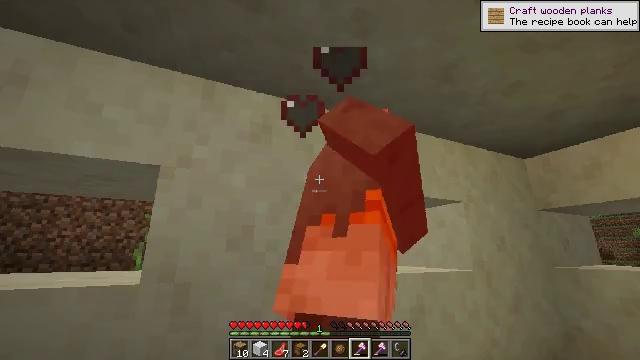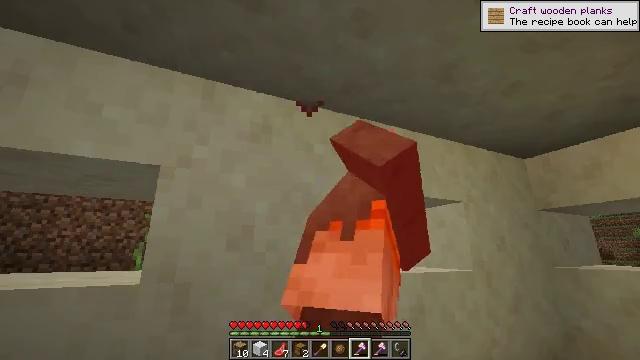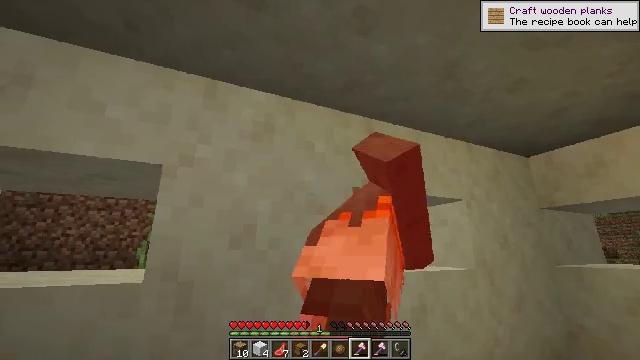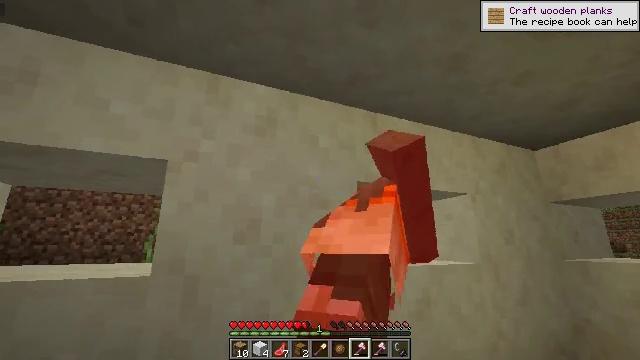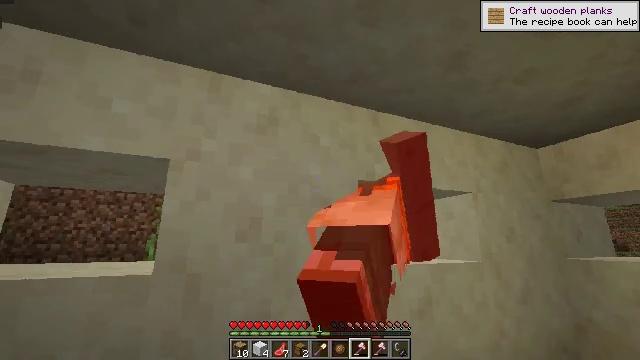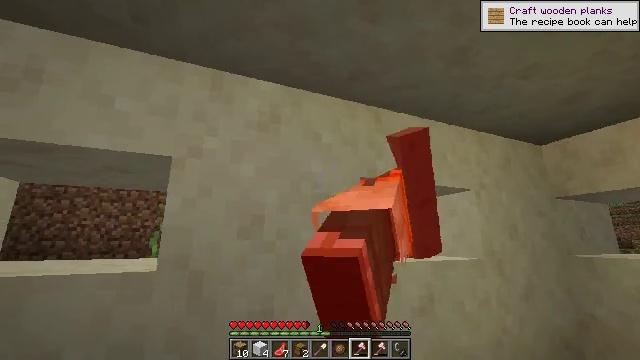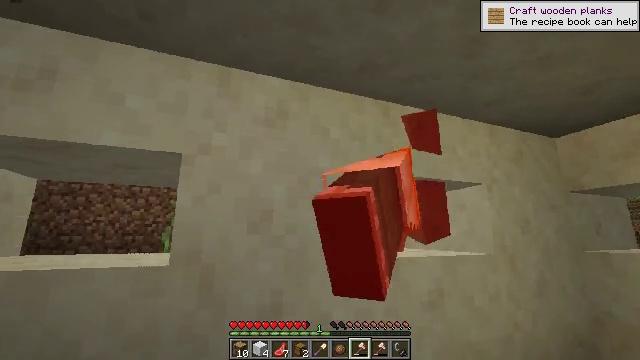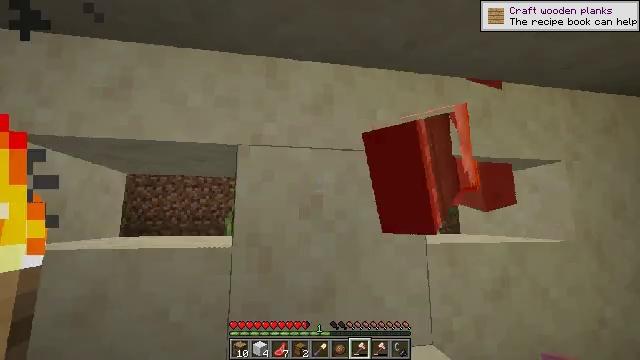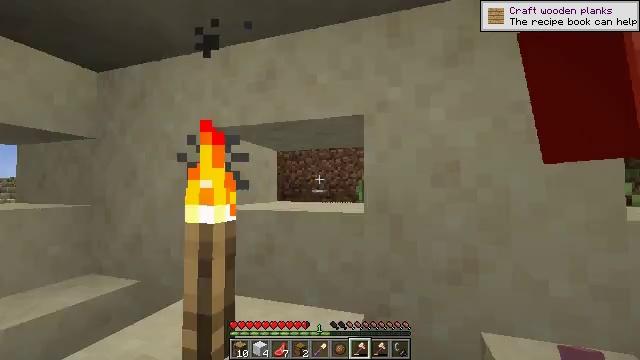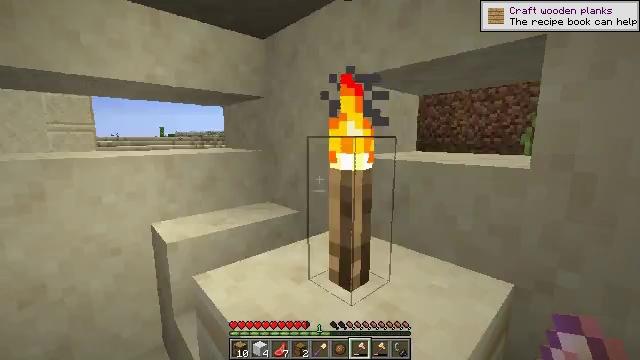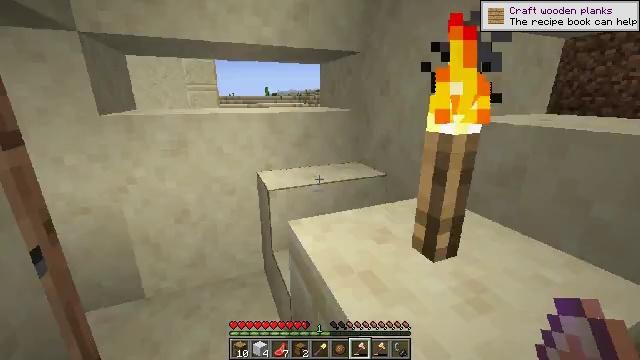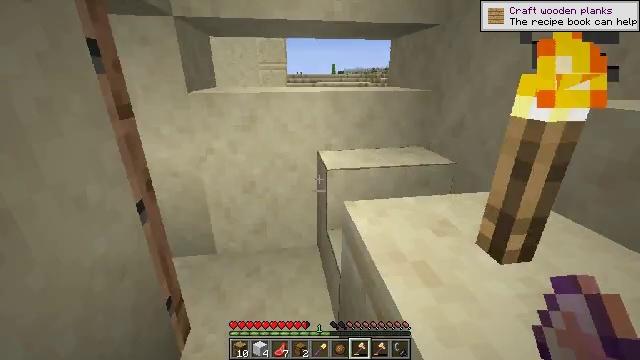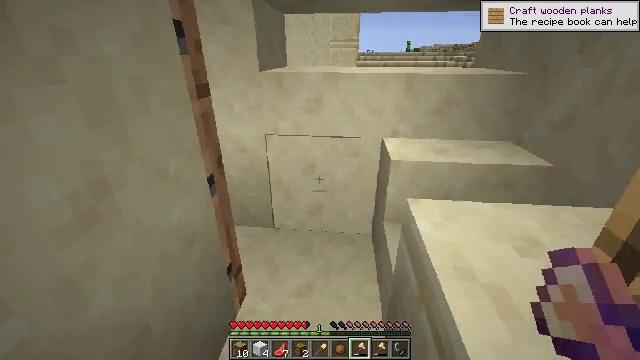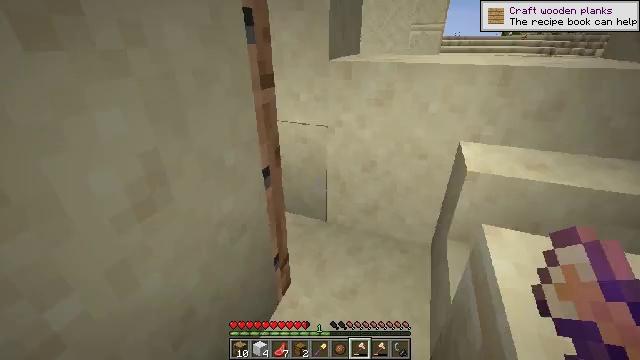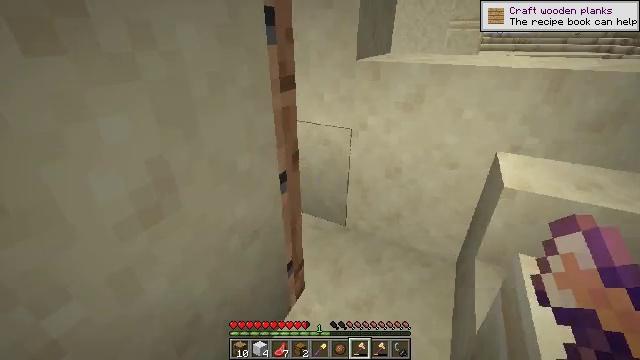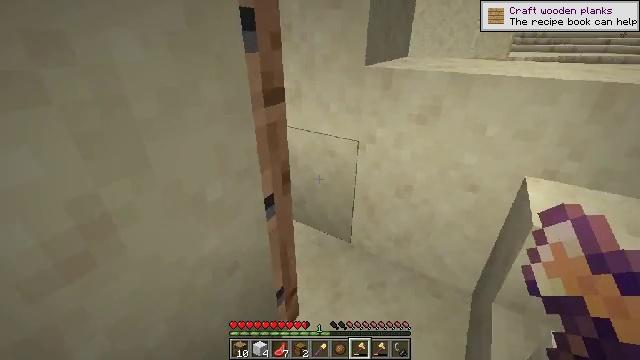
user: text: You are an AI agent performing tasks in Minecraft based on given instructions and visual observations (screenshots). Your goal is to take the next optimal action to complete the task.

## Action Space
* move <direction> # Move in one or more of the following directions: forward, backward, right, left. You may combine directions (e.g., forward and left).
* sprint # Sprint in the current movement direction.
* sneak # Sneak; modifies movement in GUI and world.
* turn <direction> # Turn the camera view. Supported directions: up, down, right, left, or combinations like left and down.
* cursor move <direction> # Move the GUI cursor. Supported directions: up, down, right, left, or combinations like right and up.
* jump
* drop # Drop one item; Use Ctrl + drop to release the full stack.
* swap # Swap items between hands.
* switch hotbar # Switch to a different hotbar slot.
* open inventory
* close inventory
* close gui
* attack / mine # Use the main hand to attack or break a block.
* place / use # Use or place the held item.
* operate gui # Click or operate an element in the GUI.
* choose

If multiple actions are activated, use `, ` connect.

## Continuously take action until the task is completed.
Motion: motion action
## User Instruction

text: Gather the chest from its place.
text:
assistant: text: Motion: no_op
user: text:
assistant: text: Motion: no_op
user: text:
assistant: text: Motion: turn down
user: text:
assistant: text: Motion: no_op
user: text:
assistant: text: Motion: no_op
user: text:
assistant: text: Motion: turn left and down
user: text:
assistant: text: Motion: turn left and down
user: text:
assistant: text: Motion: turn left and down
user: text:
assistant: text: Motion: turn left and down
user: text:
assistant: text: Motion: turn left and down
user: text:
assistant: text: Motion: turn left and down
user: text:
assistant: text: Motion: move forward and move right, turn left and down
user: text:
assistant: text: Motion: move forward and move right, turn left and down
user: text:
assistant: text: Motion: move forward and move right, turn left
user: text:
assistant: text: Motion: move forward and move right, turn left
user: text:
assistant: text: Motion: move forward and move right, turn left
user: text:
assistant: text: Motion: move forward and move right, turn left and up
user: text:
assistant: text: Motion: move forward and move right, turn left and up
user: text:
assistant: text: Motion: move forward and move right, turn left and up
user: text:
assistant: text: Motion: move forward and move right, turn left and up
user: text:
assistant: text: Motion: move forward and move right, turn left and up
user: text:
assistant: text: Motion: move forward and move right, turn left and up
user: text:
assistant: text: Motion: move forward and move right, turn left and up
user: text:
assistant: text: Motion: move forward and move right, turn left
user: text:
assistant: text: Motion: move forward
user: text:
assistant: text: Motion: move forward
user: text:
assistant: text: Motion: move forward
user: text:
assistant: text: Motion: move forward
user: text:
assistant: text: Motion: move forward
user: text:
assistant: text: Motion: move forward, turn right